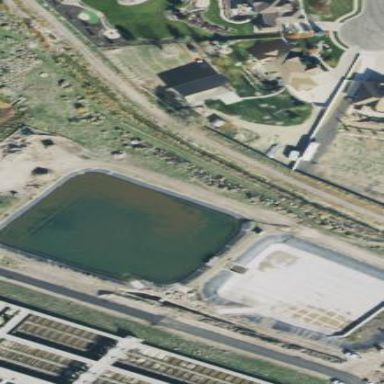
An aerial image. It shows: Image of wastewater.